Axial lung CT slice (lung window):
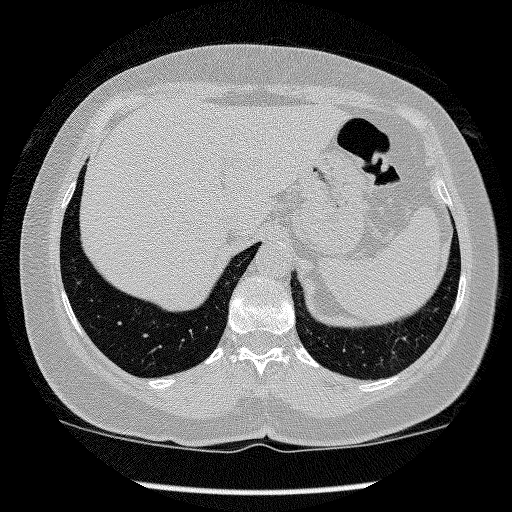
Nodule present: no